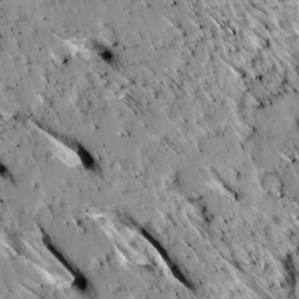
Label: non_frost